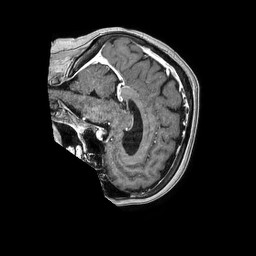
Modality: T1w
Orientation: sagittal
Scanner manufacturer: philips
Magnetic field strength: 1.5 T
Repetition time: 0.007542 s
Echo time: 0.003424 s